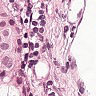
Metastatic tissue present: yes